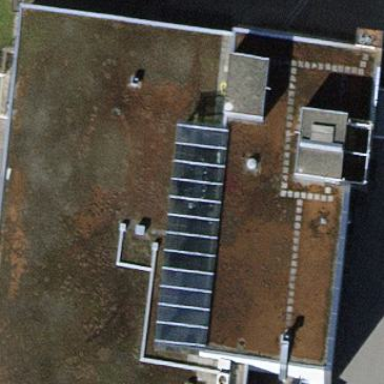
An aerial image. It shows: Building with flat roof made of gravel. This building has distinct parts.